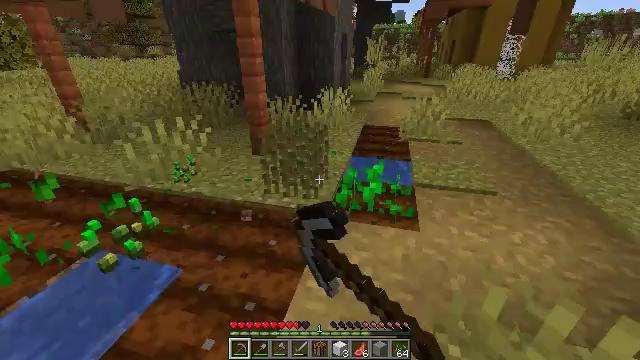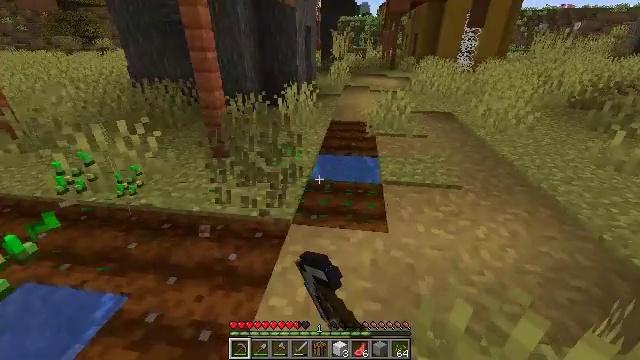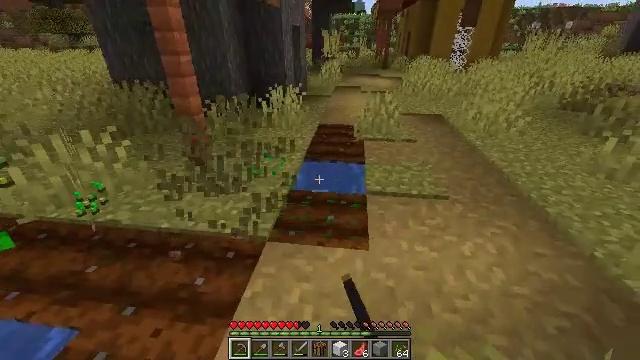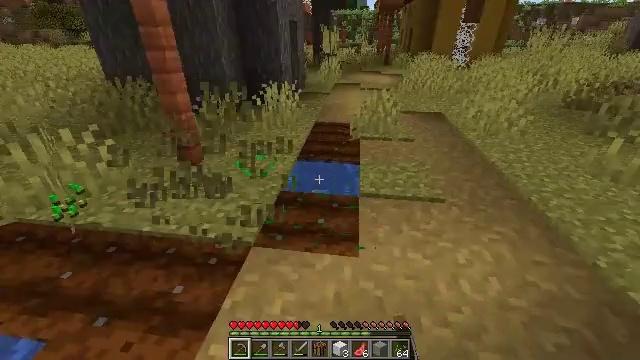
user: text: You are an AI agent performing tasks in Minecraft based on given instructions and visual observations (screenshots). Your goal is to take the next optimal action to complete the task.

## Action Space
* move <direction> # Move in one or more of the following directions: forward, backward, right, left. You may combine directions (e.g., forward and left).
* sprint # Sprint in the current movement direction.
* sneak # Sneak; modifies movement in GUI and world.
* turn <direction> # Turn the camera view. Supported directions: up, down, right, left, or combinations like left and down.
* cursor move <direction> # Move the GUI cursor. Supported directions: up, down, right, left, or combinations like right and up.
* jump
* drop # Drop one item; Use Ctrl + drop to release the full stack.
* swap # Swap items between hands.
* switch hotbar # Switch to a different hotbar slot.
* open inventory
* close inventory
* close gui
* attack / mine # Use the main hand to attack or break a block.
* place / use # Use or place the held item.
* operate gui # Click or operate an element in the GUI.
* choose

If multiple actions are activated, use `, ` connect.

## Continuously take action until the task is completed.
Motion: motion action
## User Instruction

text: Gather grass by holding the left mouse button.
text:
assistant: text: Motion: move forward and move right, turn right and down, attack / mine
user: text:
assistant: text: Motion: move forward and move right, turn right, attack / mine
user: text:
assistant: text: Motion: move forward and move right, attack / mine
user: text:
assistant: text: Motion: attack / mine